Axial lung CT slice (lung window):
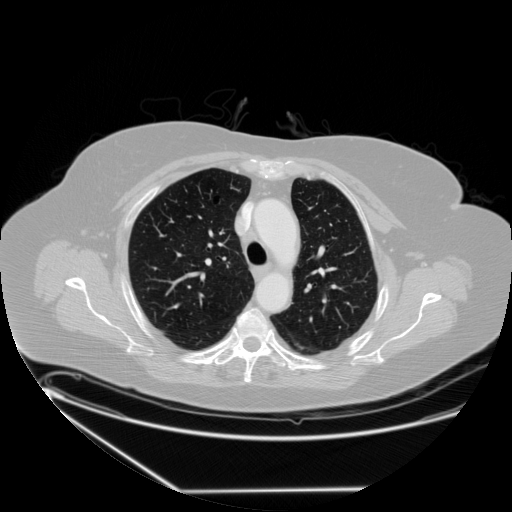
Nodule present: no